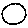
Label: circle